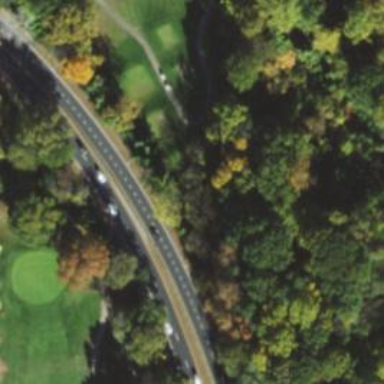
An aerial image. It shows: Path for both roads and golfers.